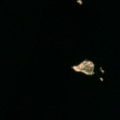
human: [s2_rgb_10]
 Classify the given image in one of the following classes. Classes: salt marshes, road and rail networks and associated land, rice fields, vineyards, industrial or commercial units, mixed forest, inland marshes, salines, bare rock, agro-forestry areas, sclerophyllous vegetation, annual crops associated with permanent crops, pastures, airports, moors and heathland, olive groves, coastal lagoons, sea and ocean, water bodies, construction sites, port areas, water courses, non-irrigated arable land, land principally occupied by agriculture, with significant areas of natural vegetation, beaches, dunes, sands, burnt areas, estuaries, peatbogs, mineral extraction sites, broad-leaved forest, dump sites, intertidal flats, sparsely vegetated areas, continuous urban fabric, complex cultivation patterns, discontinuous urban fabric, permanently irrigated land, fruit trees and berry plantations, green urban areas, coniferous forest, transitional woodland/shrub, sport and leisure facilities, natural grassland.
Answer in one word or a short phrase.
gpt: sea and ocean